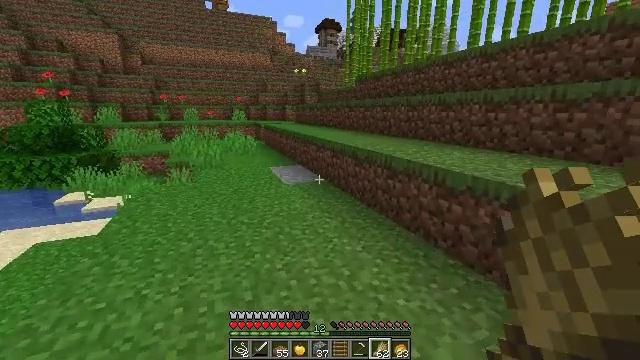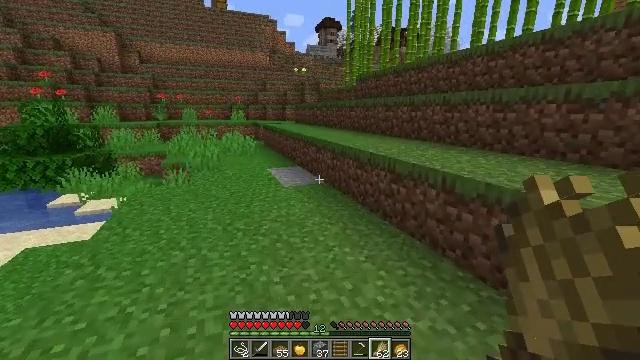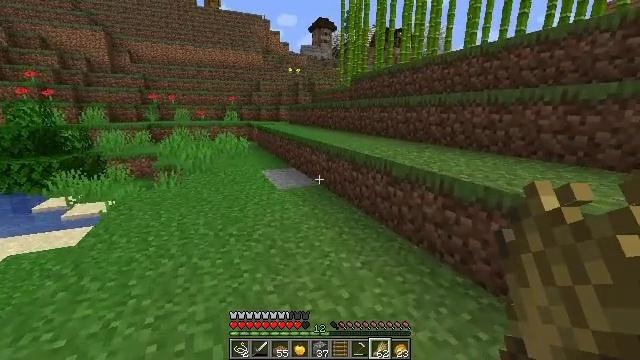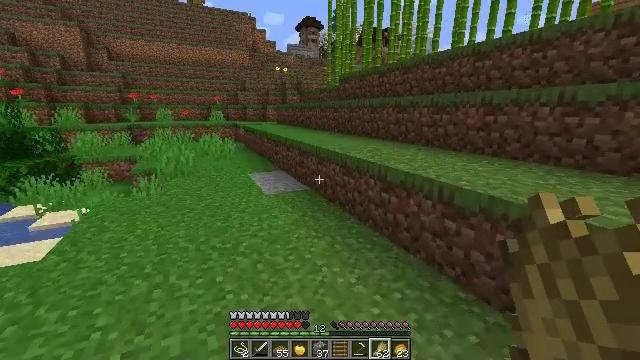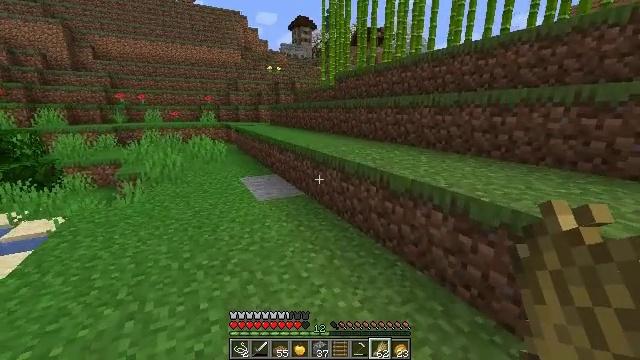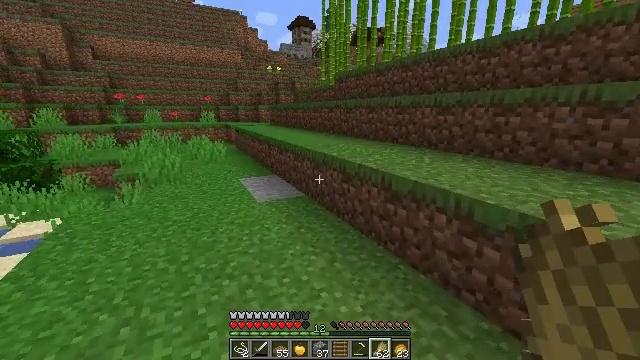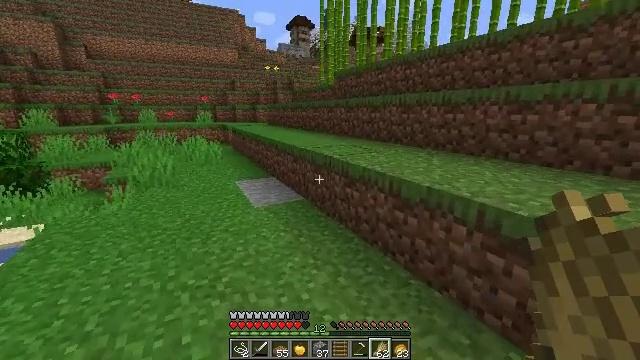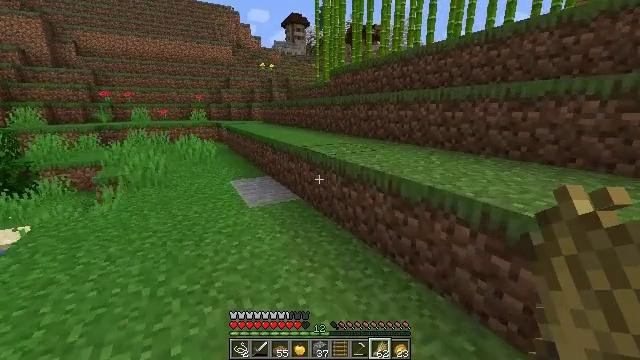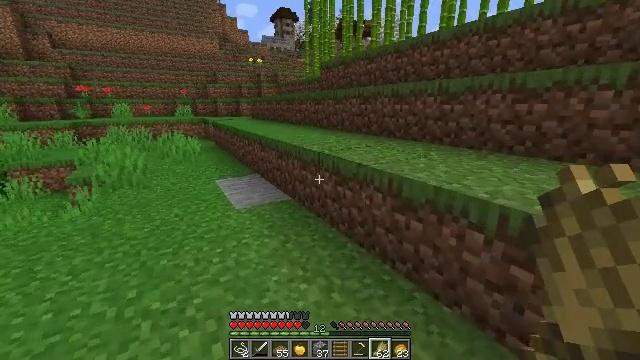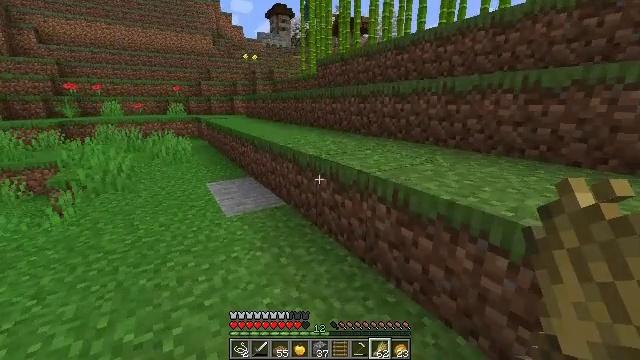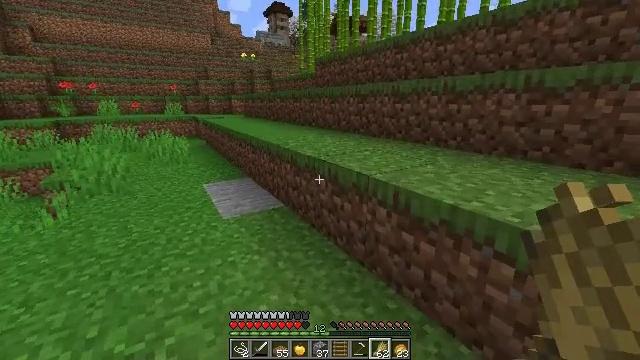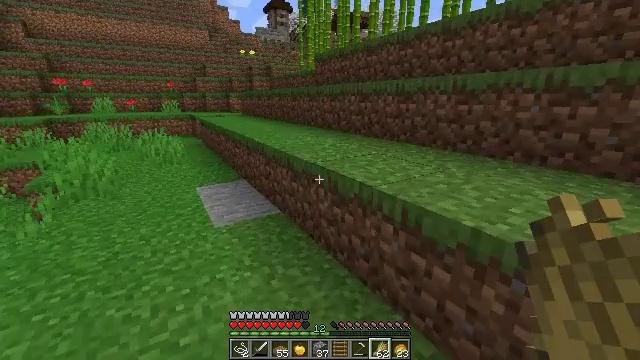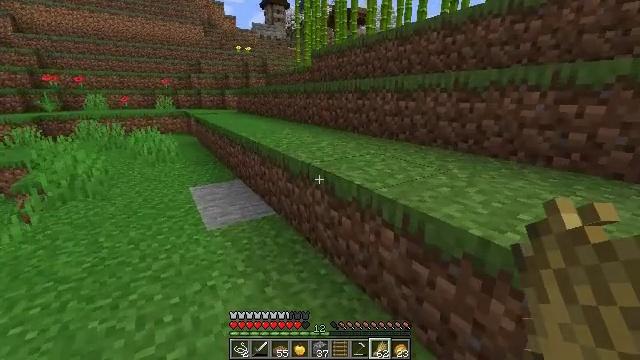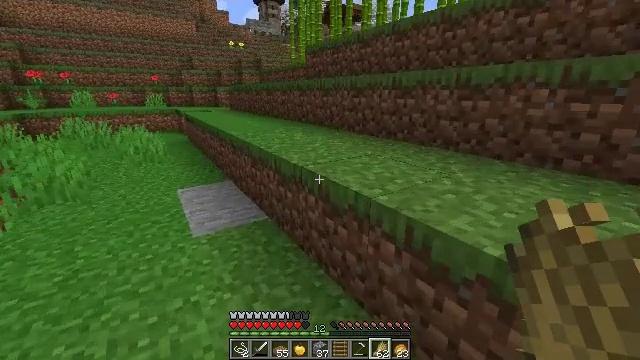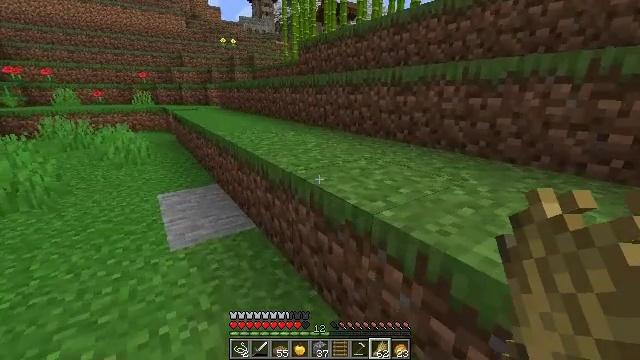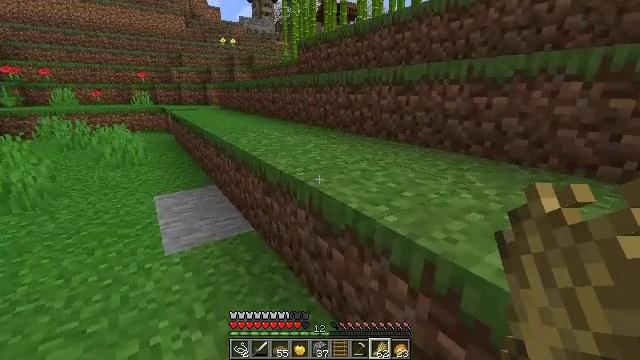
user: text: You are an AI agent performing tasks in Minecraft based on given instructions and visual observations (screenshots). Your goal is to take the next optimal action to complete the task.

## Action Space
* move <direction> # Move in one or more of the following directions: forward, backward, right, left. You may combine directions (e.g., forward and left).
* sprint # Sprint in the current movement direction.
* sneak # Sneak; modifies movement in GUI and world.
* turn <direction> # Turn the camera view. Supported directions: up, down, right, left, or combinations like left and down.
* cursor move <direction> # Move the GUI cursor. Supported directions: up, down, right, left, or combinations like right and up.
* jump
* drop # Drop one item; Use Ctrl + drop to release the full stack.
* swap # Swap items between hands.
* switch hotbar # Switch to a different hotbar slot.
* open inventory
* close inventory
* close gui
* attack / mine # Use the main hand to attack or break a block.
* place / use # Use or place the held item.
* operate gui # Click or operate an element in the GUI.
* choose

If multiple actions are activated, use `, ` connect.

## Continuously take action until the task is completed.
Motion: motion action
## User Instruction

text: Attack the jungle trapdoor to recycle it.
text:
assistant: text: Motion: move forward
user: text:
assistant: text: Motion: move forward, turn right
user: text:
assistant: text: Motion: move forward, turn right
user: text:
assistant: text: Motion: move forward, turn right
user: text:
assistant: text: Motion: move forward
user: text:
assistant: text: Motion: move forward
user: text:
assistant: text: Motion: move forward
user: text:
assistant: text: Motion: move forward, turn right
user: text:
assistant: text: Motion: move forward
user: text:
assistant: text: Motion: move forward
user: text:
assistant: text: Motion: move forward
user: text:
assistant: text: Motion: move forward
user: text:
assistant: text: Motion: move forward, turn right
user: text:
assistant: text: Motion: move forward, turn right
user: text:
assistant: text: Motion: move forward
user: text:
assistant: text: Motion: move forward
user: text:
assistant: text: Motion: move forward, jump
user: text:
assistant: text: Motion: move forward, jump
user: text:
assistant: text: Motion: move forward, jump
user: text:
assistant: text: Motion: move forward, jump
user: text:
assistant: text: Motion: move forward, jump
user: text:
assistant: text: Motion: move forward
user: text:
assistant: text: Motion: move forward
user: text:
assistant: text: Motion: move forward, turn left
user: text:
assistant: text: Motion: turn left
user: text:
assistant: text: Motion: turn left
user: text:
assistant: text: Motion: turn left
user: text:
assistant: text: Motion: turn left
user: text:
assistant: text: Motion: turn left
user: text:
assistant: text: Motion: turn left